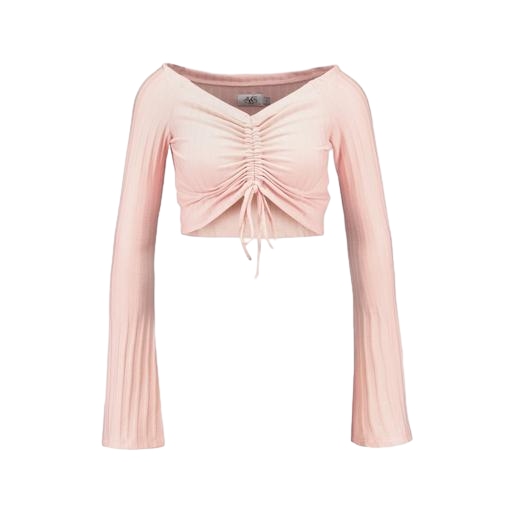
pink long sleeve crop top, pink crop top, pink long-sleeve drawstring top, white background